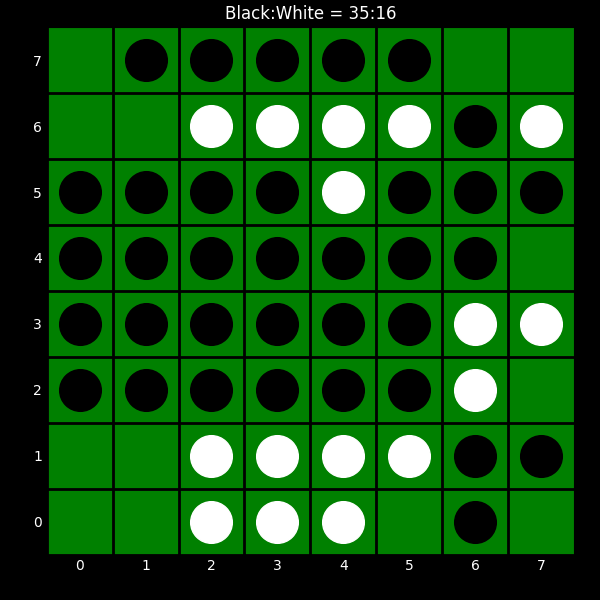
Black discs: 35
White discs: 16